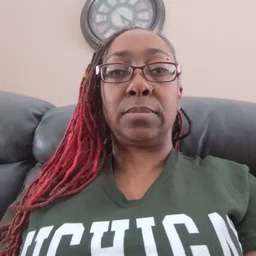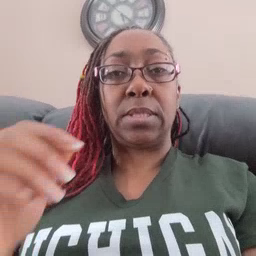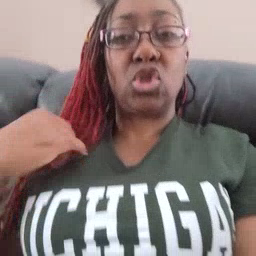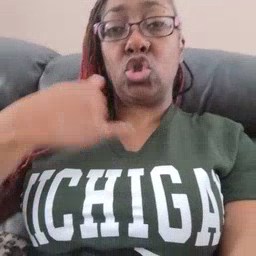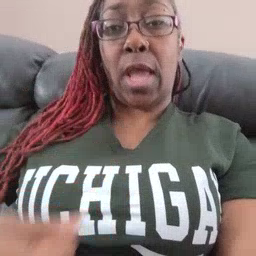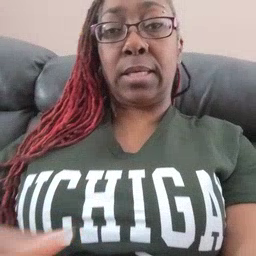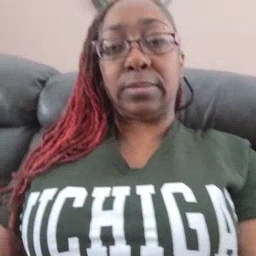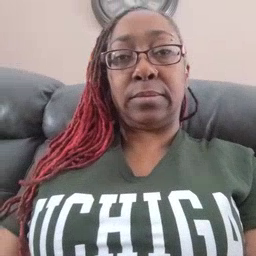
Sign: jacket